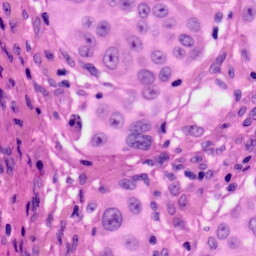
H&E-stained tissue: Skin